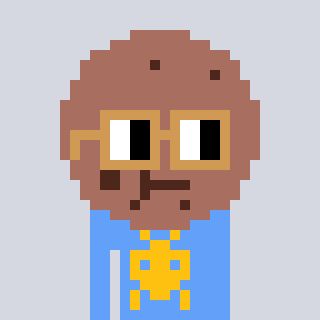
a pixel art character with square brown glasses, a cookie-shaped head and a blue-colored body on a cool background